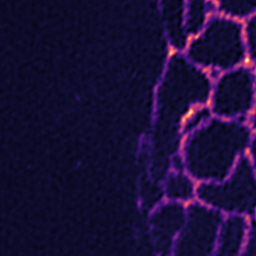
Label: Super-resolution ER image